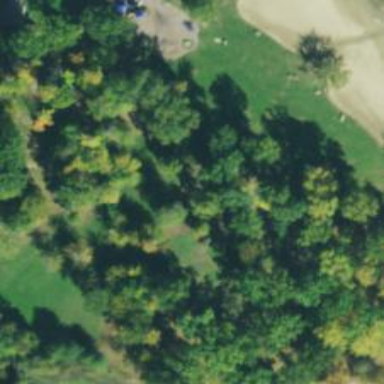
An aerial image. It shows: Disc golf tee area.